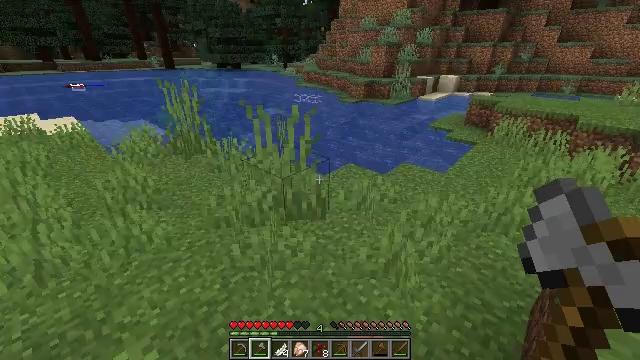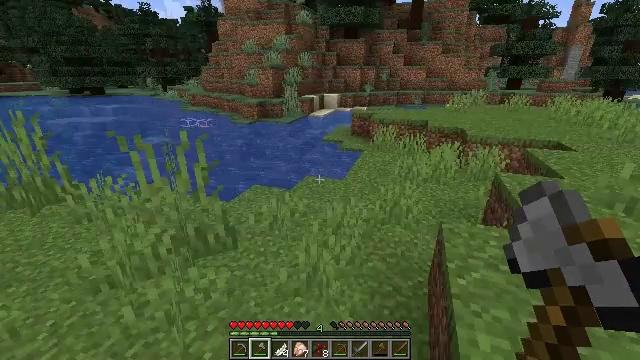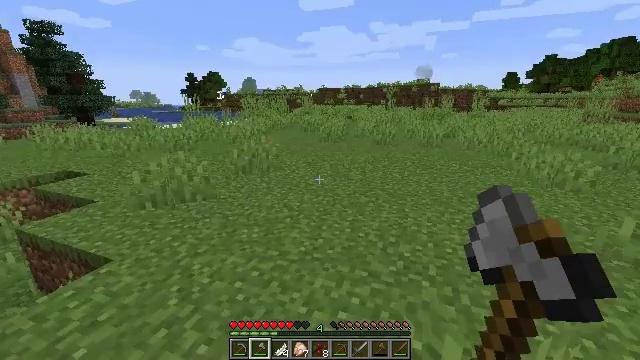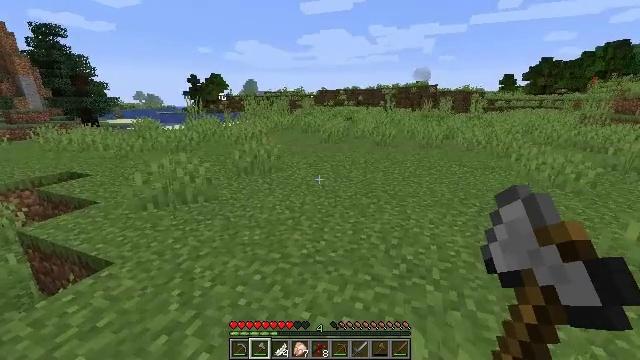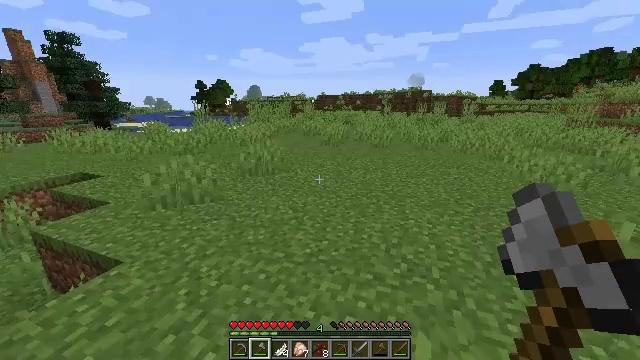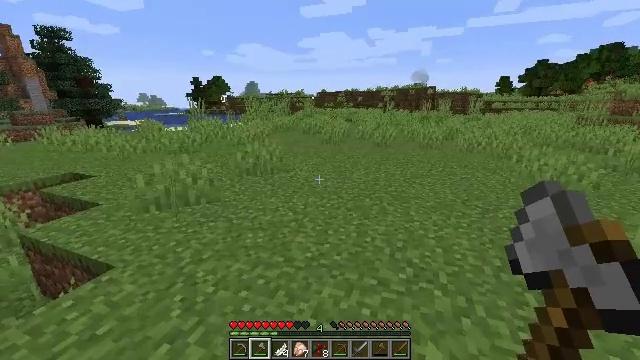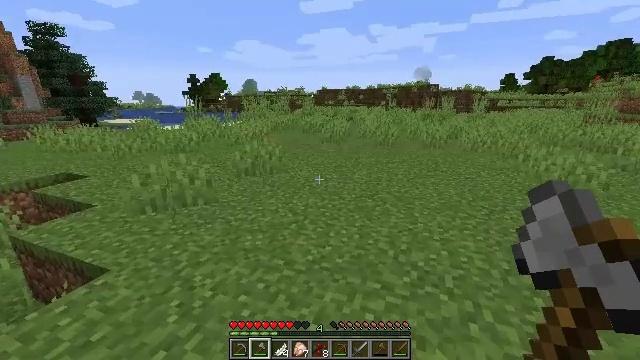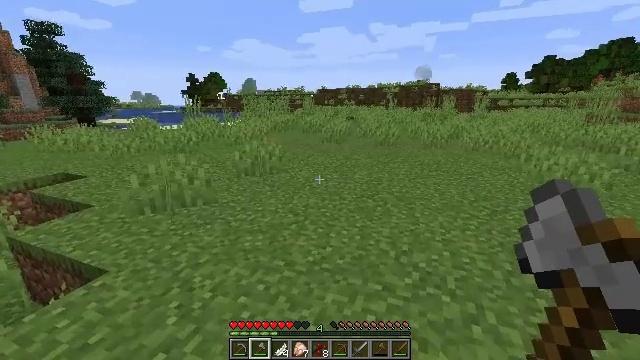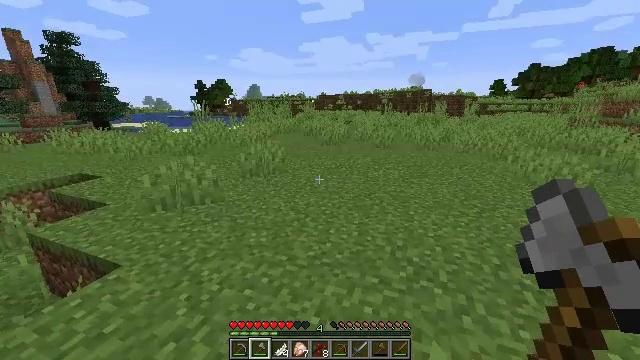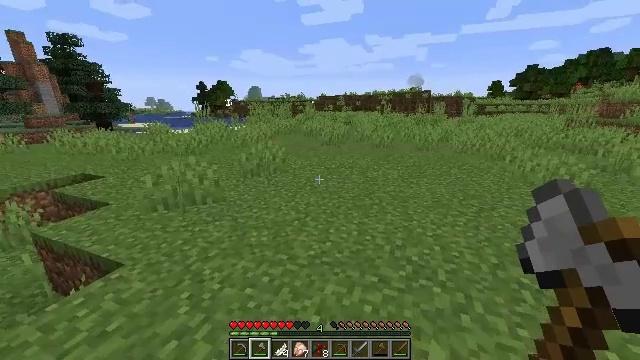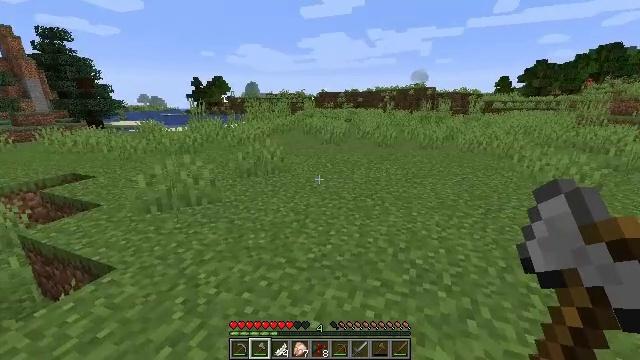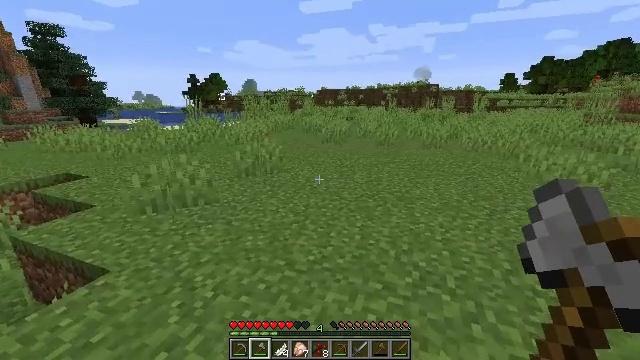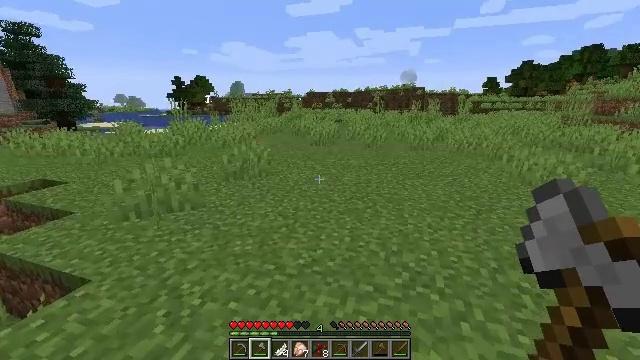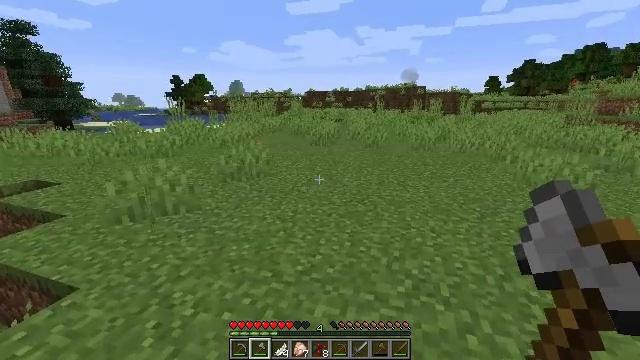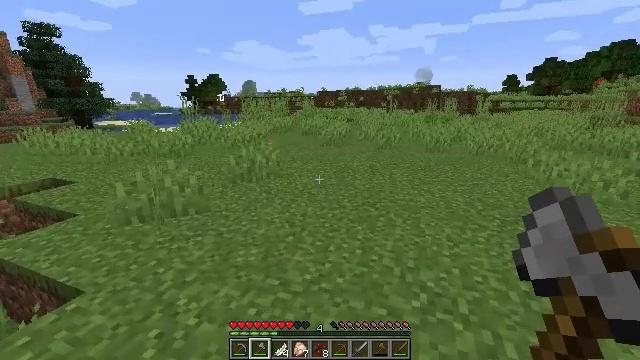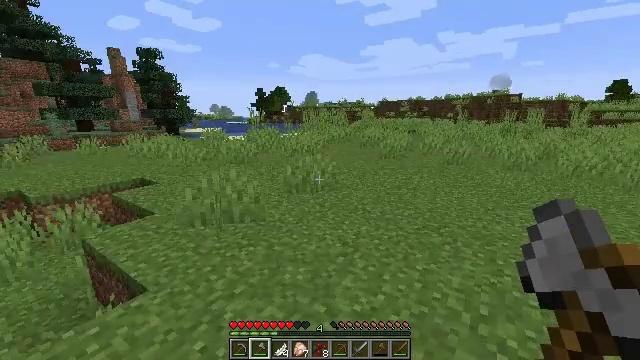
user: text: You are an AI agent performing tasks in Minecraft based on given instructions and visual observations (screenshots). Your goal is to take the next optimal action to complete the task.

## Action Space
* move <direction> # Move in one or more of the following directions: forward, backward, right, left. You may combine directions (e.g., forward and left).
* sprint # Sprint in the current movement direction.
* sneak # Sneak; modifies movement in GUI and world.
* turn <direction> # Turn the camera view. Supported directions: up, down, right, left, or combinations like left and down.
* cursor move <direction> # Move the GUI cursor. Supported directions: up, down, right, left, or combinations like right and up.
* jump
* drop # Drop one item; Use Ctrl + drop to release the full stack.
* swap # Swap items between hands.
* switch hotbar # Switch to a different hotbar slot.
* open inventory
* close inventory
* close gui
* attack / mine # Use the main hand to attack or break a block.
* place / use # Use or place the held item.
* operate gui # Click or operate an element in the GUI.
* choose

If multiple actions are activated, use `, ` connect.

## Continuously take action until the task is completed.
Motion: motion action
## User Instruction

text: Cut down the sugar cane stalks.
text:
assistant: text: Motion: move forward
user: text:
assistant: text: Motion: move forward, sprint, turn right and up
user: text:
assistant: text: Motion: no_op
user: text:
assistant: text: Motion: no_op
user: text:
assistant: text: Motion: no_op
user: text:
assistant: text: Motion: no_op
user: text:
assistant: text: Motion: no_op
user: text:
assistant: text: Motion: no_op
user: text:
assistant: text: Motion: no_op
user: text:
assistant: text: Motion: no_op
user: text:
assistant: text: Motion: no_op
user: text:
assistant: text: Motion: turn right
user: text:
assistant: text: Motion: move forward
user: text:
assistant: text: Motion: move forward, turn left
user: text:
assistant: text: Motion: move forward, turn left and up
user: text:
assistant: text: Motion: move forward, turn left and up
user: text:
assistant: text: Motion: move forward, sprint, turn left and up
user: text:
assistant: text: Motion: move forward, sprint
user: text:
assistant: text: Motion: move forward, sprint
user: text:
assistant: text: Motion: move forward, sprint
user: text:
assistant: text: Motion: move forward, sprint
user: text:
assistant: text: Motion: move forward, sprint
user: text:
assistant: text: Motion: move forward, sprint
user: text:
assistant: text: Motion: move forward, sprint
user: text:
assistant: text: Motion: move forward, sprint, jump
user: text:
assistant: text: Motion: move forward, sprint, jump
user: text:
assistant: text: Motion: move forward, sprint, jump
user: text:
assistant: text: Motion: move forward, sprint, jump
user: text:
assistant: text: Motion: move forward, sprint, jump
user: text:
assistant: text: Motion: move forward, sprint